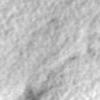
Label: no_change